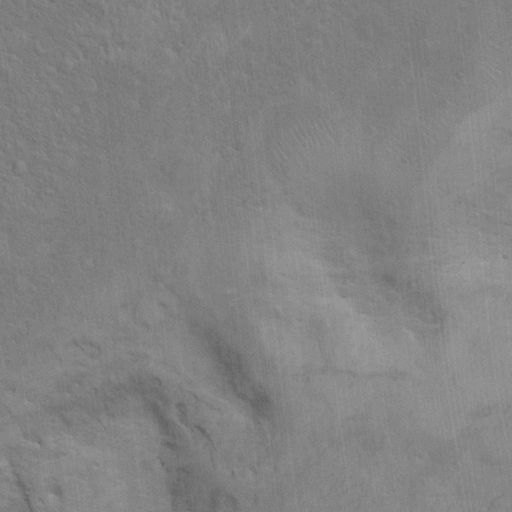
Classes present: Background, Cone